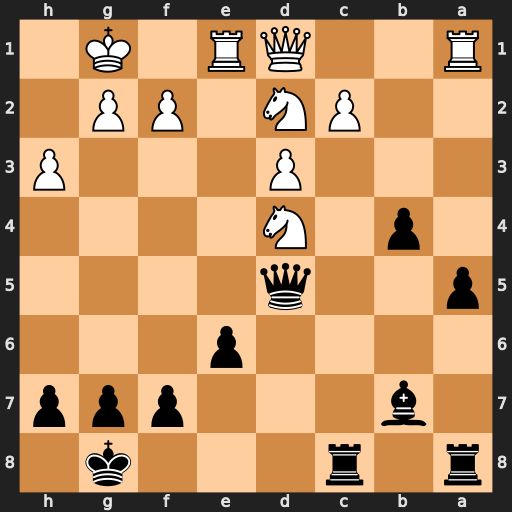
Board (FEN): r1r3k1/1b3ppp/4p3/p2q4/1p1N4/3P3P/2PN1PP1/R2QR1K1
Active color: b
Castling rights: -
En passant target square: -
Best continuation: Qxg2#